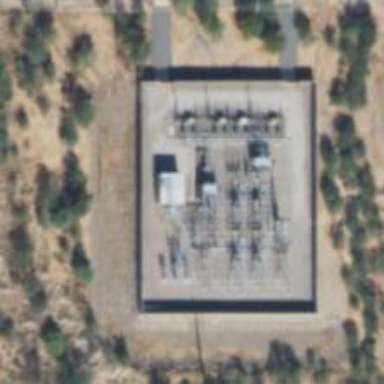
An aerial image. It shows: Switch for power supply.